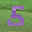
Label: 5